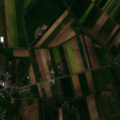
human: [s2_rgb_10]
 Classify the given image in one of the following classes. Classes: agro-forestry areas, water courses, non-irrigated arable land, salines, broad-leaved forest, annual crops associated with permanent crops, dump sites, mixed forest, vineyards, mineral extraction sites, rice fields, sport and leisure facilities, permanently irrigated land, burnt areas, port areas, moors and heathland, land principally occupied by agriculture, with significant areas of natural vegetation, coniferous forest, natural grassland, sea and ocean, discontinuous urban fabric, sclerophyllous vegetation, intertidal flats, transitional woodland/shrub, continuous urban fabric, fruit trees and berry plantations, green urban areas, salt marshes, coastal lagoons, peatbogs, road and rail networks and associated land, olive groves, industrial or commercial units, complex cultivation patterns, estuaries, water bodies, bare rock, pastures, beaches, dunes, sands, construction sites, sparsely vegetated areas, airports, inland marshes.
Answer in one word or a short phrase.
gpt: discontinuous urban fabric, non-irrigated arable land, land principally occupied by agriculture, with significant areas of natural vegetation, coniferous forest